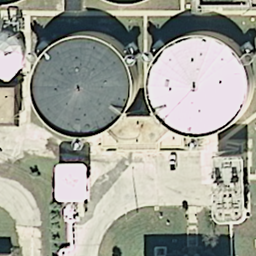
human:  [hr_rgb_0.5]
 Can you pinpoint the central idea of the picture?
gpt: storage tanks